Question: I'm experiencing the behaviour of breakpoints moving to the end of the file in Firefox Developer Edition when trying to set them anywhere in the javascript.

Sometimes after restarting the PC or the next day it's working, but I'm unsure whether some code leads to this issue or whether this is a bug in Firefox Developer Edition.
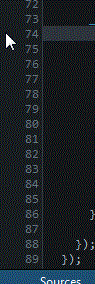
Answer: When you set a breakpoint on a line that contains no executable code, the debugger tries to be helpful and slide the breakpoint to the next closest line it can find with executable code on it. This is not as easy as it seems, because its possible to set breakpoints on scripts that have already been garbage collected, so the debugger can't always tell whether a line contains no executable code, or whether the corresponding script has just been garbage collected.
The problem is even more complicated when source maps are involved, because the debugger needs to figure out what lines in the original source correspond to the line in the generated source on which you set the breakpoint. The way we currently do this isn't always accurate, which can lead to problems like the one you're seeing.
That said, there are other things that could explain why your breakpoints aren't working the way they should. For instance, we also need to map breakpoint locations to bytecode offsets, which isn't always done accurately either.
We are actively refactoring the breakpoint code in the debugger at the moment in an attempt to resolve these issues, so I wouldn't be surprised if you hit upon a regression. The best thing to do would be to file a bug in bugzilla for the issue, ideally with steps to reproduce.
Hope that helps!